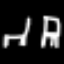
Label: chair